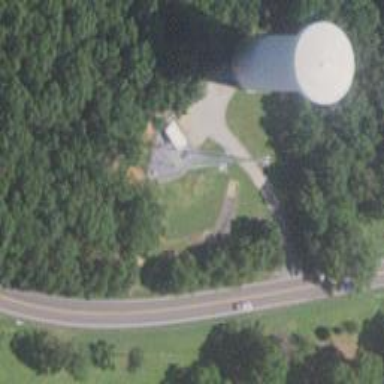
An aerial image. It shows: Man-made mast used for communication purposes.